Question: I'm trying to create a many-many statement but I am having problems with it.
I'm trying to attach multiple to an event, put them in one row, and separate them with a comma.
This is the code I now have:
'''
SELECT a.* FROM music_types AS a, events_music_types AS b WHERE a.id == b.music_type_id AND b.event_id == events.ID
'''
I'm trying to attach it to what I have now:
'''
SELECT
events.EVENT_NAME, events.start_datetime, events.end_datetime, events.VENUE_LOCATION, events.PARTY_TYPE, events.IMAGE_URL, events.ENTRANCE_PRICE,
venues.VENUE_NAME, venues.BEER_PRICE, venues.WINE_PRICE, SPIRITS_PRICE,
party_types.PARTYTYPE
FROM events
INNER JOIN venues
ON events.VENUE_LOCATION = venues.ID
INNER JOIN party_types
ON events.PARTY_TYPE = party_types.ID
WHERE start_datetime >= '$DATE_START_SELECTED'
AND end_datetime < '$DATE_END_SELECTED'
'''
And I made it into this:
'''
SELECT
events.EVENT_NAME, events.start_datetime, events.end_datetime, events.VENUE_LOCATION, events.PARTY_TYPE, events.IMAGE_URL, events.ENTRANCE_PRICE,
venues.VENUE_NAME, venues.BEER_PRICE, venues.WINE_PRICE, SPIRITS_PRICE,
party_types.PARTYTYPE,
a.*
FROM events
INNER JOIN venues
ON events.VENUE_LOCATION = venues.ID
INNER JOIN party_types
ON events.PARTY_TYPE = party_types.ID
INNER JOIN music_types AS a, events_music_types AS b
WHERE start_datetime >= '$DATE_START_SELECTED'
AND end_datetime < '$DATE_END_SELECTED'
AND a.id == b.music_type_id
AND b.event_id == events.ID
'''
And got this error:
> You have an error in your SQL syntax; check the manual that
corresponds to your MySQL server version for the right syntax to use
near '== b.music_type_id AND b.event_id == events.ID' at line 14
To be honest, I'm not even sure how I should echo this and split it into commas, can you help me out please? Thanks a lot! :)
PS. I added a little visual interpretation of what the relation looks like.

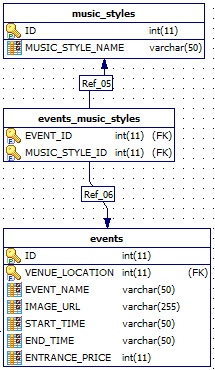
Answer: Your equal to comparisons are incorrect:
'''
AND a.id == b.music_type_id
'''
Should be:
'''
AND a.id = b.music_type_id
'''